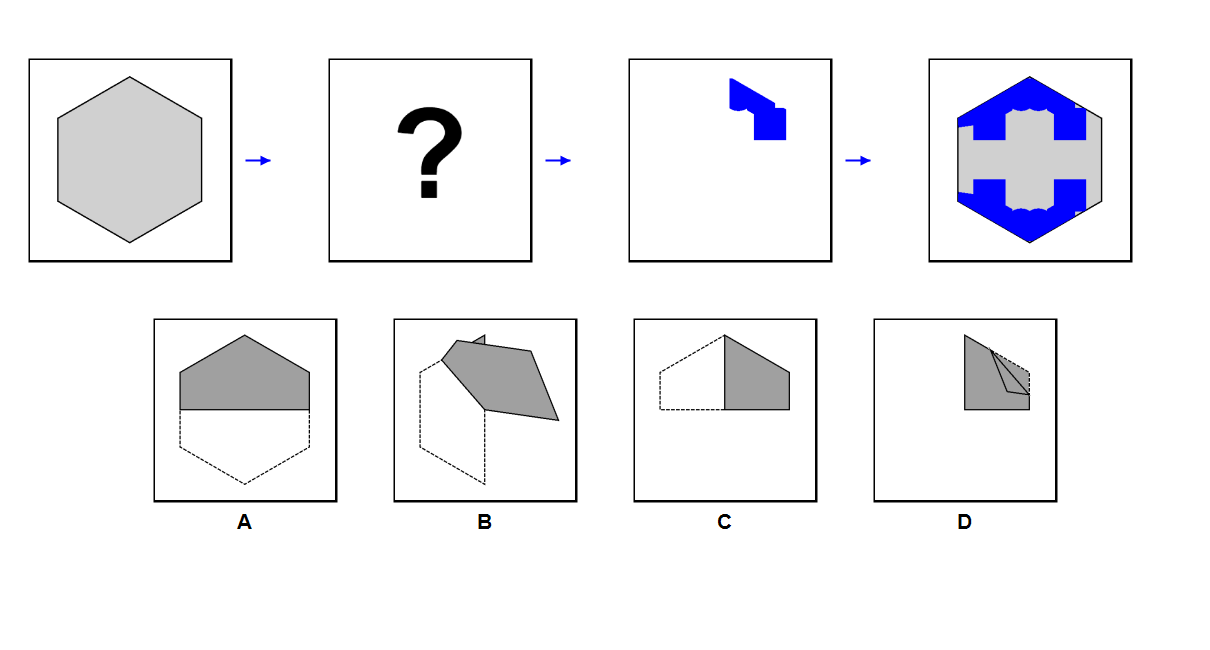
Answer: B